Interaction volume radius: 10 \u00c5
Interaction volume height: 10 \u00c5
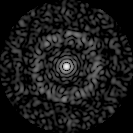
Disorder parameter: 0.8642